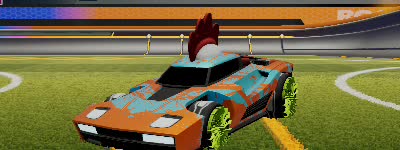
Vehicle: breakout